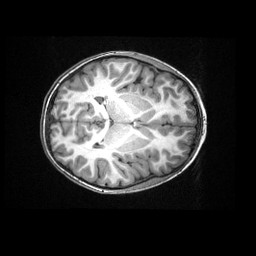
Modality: T1w
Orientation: axial
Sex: female